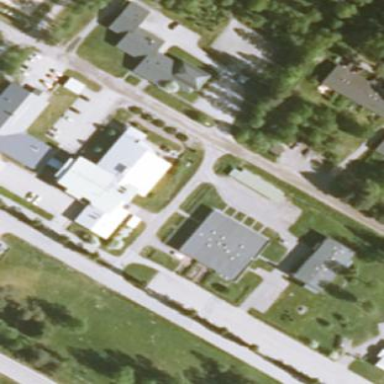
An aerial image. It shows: School building.